Question: Sentry is shortening variables in the context of exception, I'd like to turn that shortening off or at least change the shortening rules so I would be able to see exactly what queries are causing the exception.

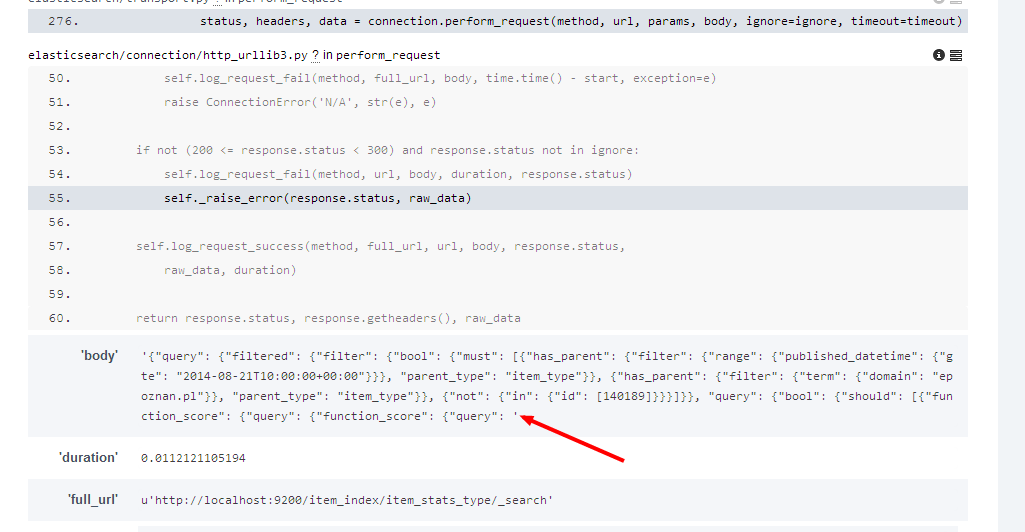
Answer: The truncation is done on the client side. Raven has two options describing max_length:
- -
so to increase the maximum string length to 100000 you can instantiate the Client like this:
'''
client = Client('http://public:secret@example.com/1', string_max_length=100000)
'''
In Django you can pass the same option to your RAVEN_CONFIG dict in your 'settings.py':
'''
RAVEN_CONFIG = {
'dsn': 'http://public:secret@example.com/1',
'string_max_length': 100000,
}
'''
or add 'SENTRY_MAX_LENGTH_STRING=100000'
the same goes to ('SENTRY_MAX_LENGTH_LIST')